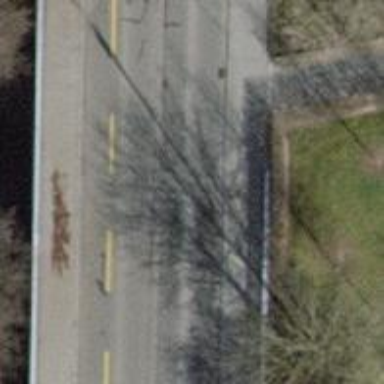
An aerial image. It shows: Tertiary road on bridge with asphalt surface. It includes cycle lane on the left.